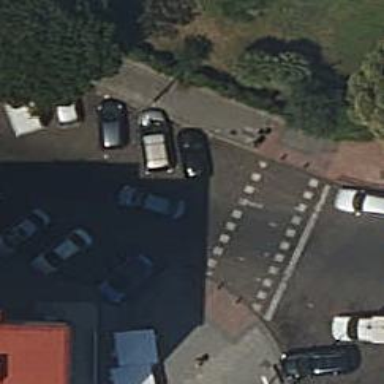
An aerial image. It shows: Road crossing with traffic signals.